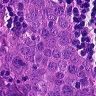
Metastatic tissue present: yes